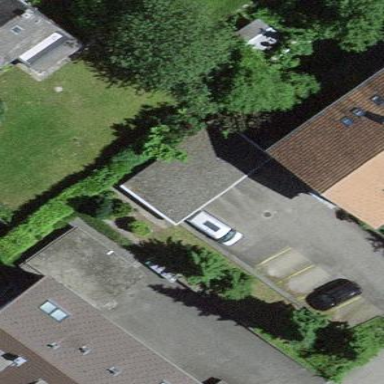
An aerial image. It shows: Garage building.